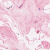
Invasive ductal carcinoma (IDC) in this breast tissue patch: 0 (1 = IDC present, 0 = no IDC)